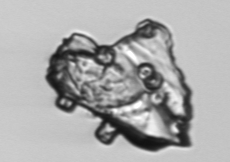
Label: Delphineis